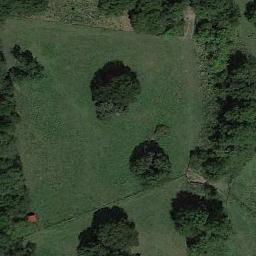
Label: meadow